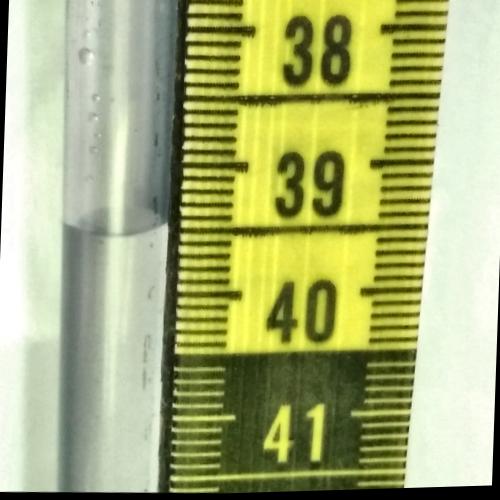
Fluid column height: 39.5 cm